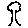
Label: tree